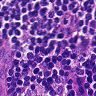
Metastatic tissue present: no